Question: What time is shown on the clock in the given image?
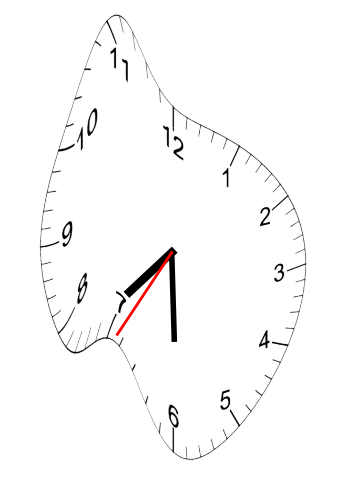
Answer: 07:29:35